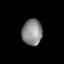
Tissue: lung
Cell type: Epithelial cells
Senescence score: 0.1881
Nuclear area (px): 511
Mean DAPI intensity: 138.059